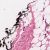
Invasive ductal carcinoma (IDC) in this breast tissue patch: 1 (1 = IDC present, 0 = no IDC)